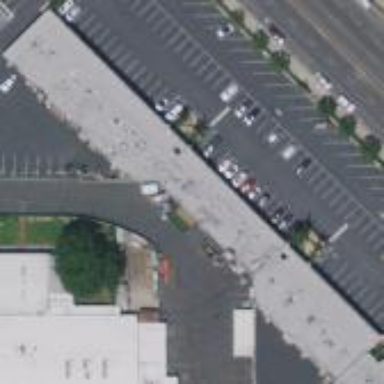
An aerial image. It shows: Retail building.